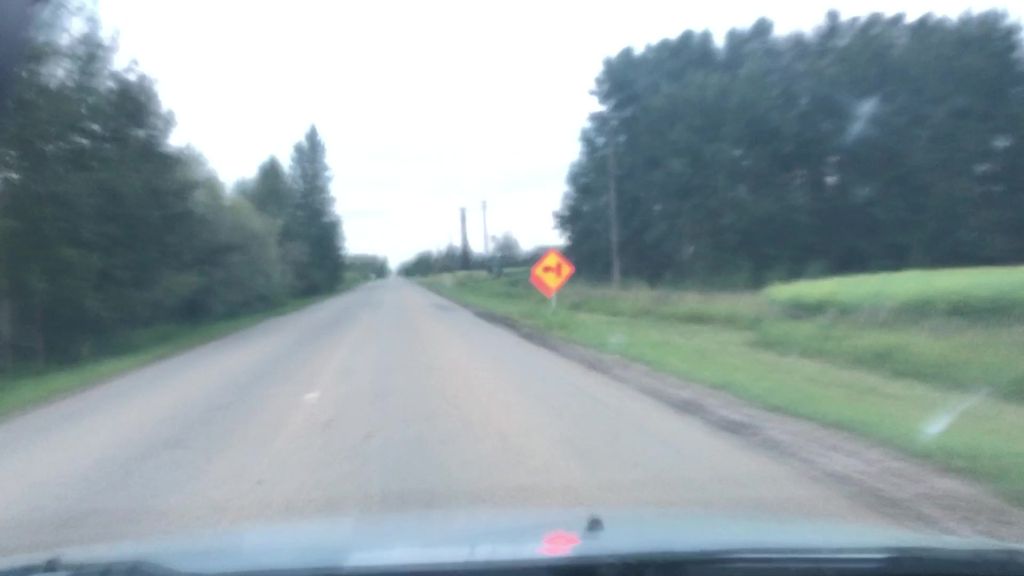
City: edmonton